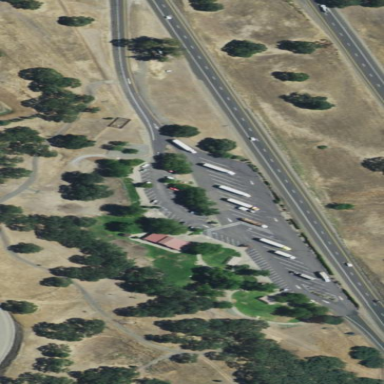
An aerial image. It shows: Rest area on the road with picnic tables.